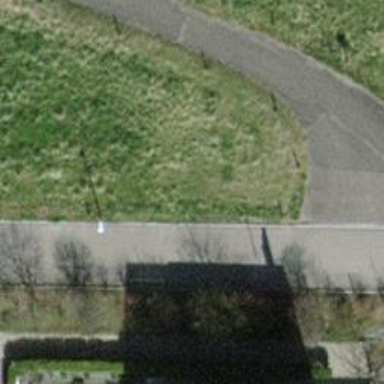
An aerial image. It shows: Bollard barrier.